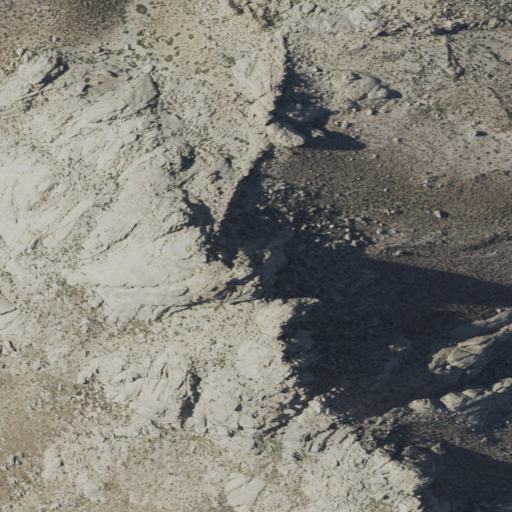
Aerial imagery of mountain in California named Five Fingers containing only shrub